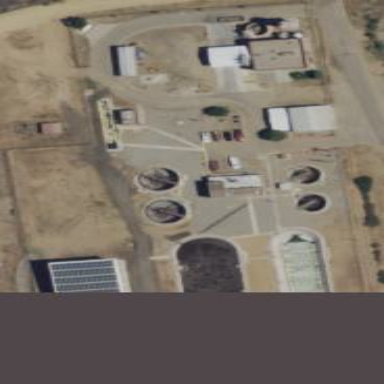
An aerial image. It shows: View of wastewater plant.